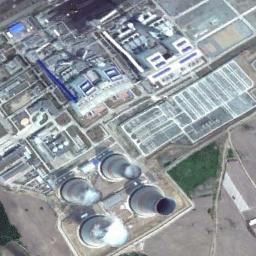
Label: thermal_power_station